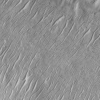
Atmospheric dust classification: not_dusty